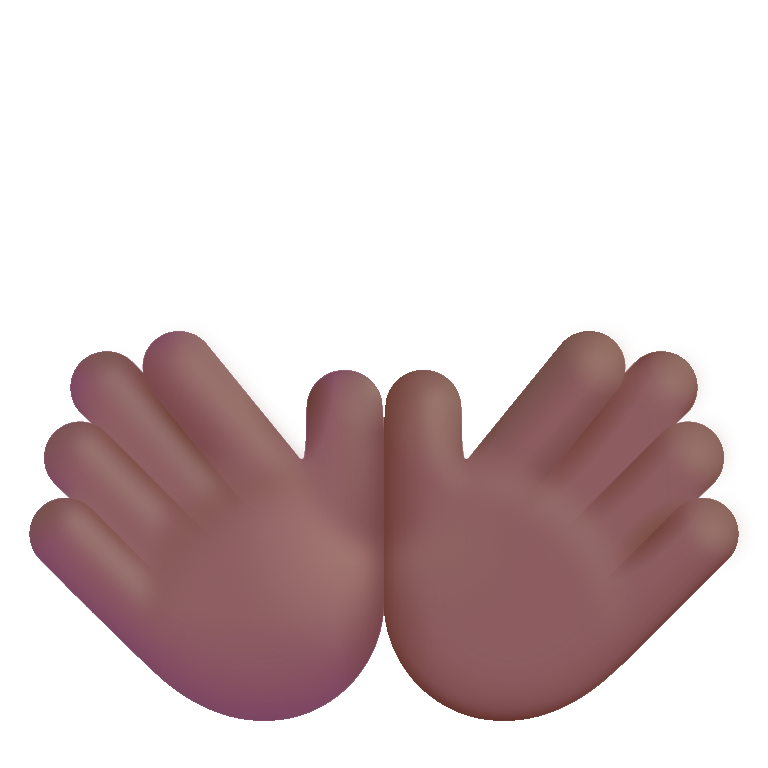
open hands color  dark